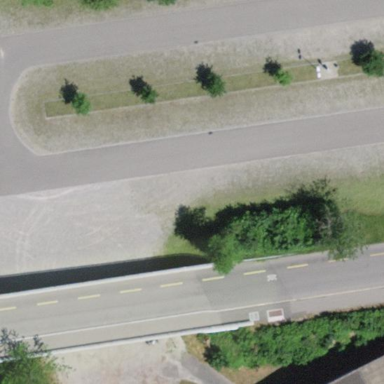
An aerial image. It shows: Parking area with fine gravel surface.